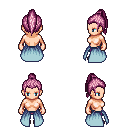
a pixel art fantasy rpg character, female body template, human, light skin, overskirt, magenta pants, pink long topknot hairstyle, four views (front, back, left, right), 2x2 character sprite sheet, small pixel art, hard edges, no anti-aliasing